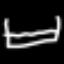
Label: bed